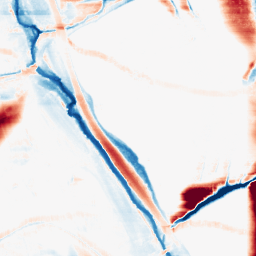
Category: morphological
Decomposition family: morphological_rect
Decomposition parameters: operation: average
width: 50
height: 10
Upsampling method: cubic_mitchell
Upsampling parameters: scale: 8
Upsampling scale: 8